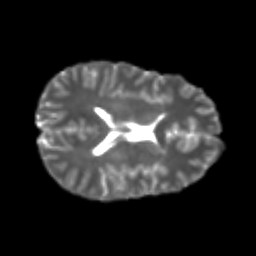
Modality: T2w
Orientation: axial
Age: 24
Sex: male
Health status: healthy
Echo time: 0.074 s